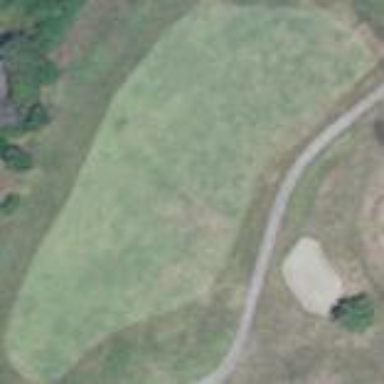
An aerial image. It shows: Golf fairway in the image.